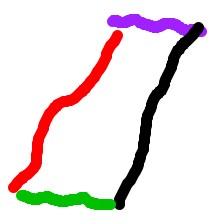
Shape: parallelogram